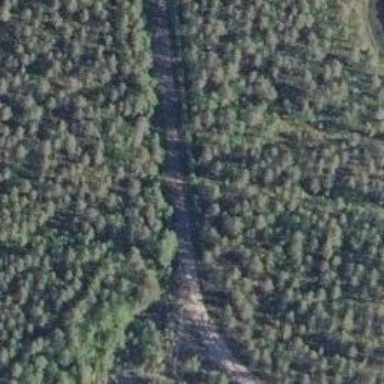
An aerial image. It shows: Unclassified road.